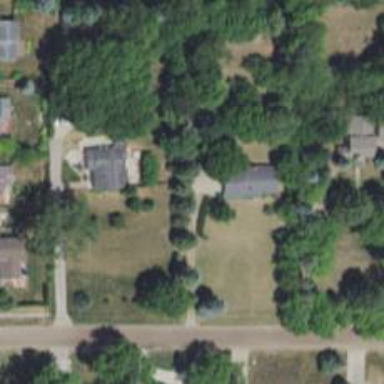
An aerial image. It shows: Driveway.